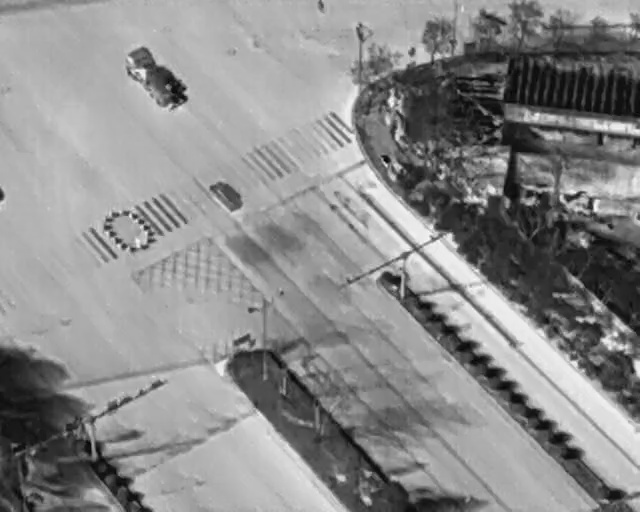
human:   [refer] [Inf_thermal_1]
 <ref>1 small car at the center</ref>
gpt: <box>[[32, 36, 37, 39, 140]]</box>